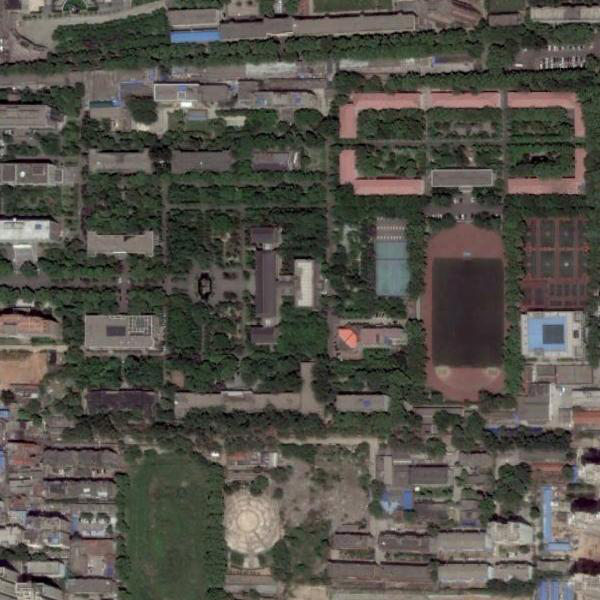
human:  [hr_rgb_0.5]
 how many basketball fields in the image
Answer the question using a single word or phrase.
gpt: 8